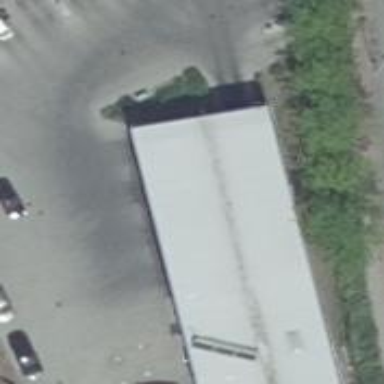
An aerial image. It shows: Car wash facility.